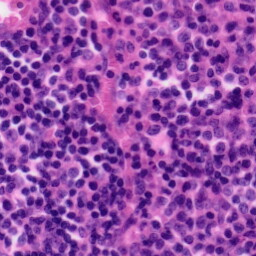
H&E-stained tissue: Tonsil